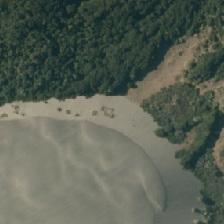
Land cover: low_producing_grassland